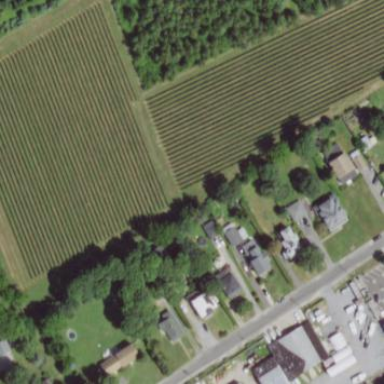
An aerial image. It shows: Vineyard growing grapes.